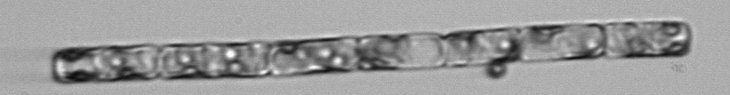
Label: Guinardia_delicatula